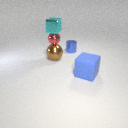
large blue rubber cube to the right of large brown metal sphere